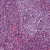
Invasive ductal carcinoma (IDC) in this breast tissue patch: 1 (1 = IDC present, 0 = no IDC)